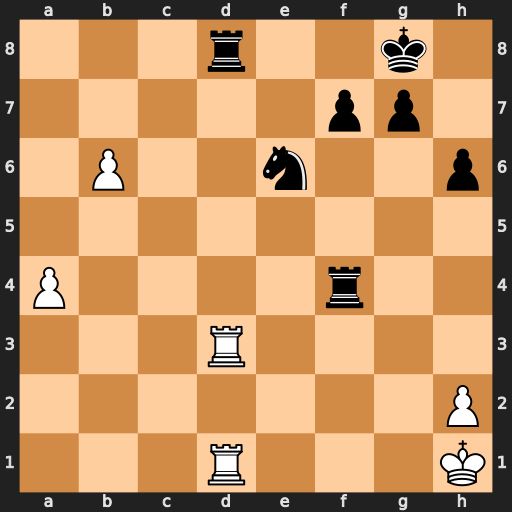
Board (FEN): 3r2k1/5pp1/1P2n2p/8/P4r2/3R4/7P/3R3K
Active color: w
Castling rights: -
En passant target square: -
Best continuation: Rxd8+ Nxd8 Rxd8+